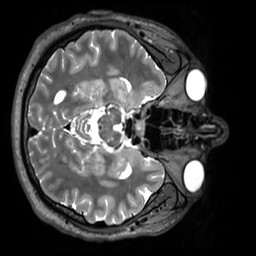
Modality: T2w
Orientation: axial
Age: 25
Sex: male
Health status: healthy
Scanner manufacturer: siemens
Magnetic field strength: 3 T
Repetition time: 3.2 s
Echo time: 0.412 s